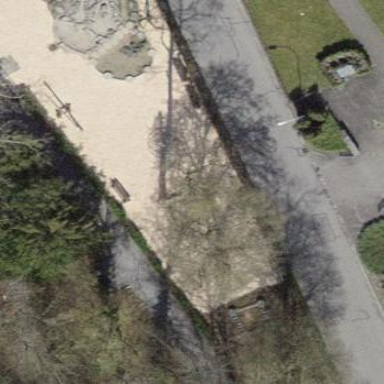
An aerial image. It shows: Playground with sand surface.